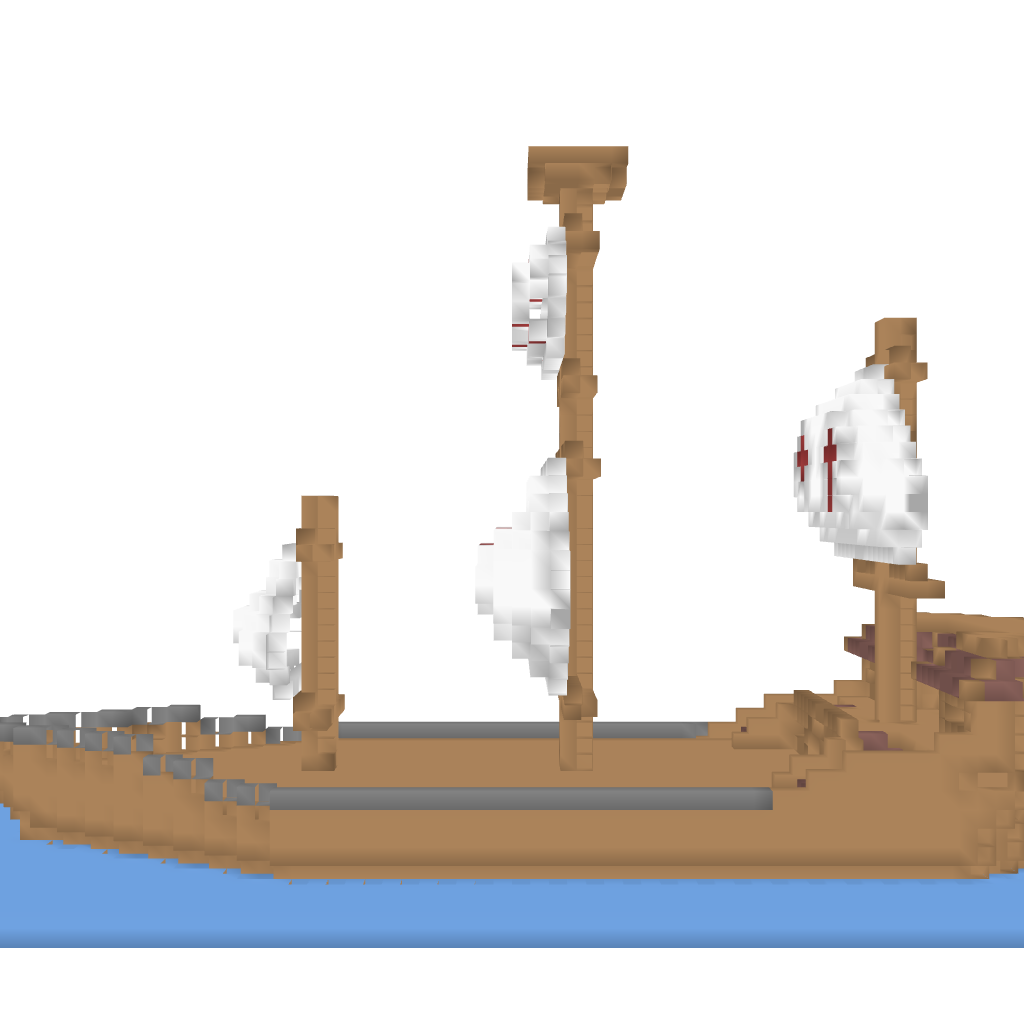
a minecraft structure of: The ship of the Templars high quality